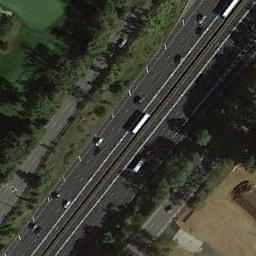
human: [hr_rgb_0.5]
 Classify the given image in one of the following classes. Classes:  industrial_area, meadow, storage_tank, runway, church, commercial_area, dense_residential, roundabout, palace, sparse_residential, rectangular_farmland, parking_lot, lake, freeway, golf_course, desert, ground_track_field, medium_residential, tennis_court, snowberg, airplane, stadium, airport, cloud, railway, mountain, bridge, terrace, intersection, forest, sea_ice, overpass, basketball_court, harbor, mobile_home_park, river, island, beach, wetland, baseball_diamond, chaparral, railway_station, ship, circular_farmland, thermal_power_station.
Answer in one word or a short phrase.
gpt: freeway